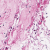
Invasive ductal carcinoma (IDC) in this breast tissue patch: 0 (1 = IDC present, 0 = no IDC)